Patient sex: M
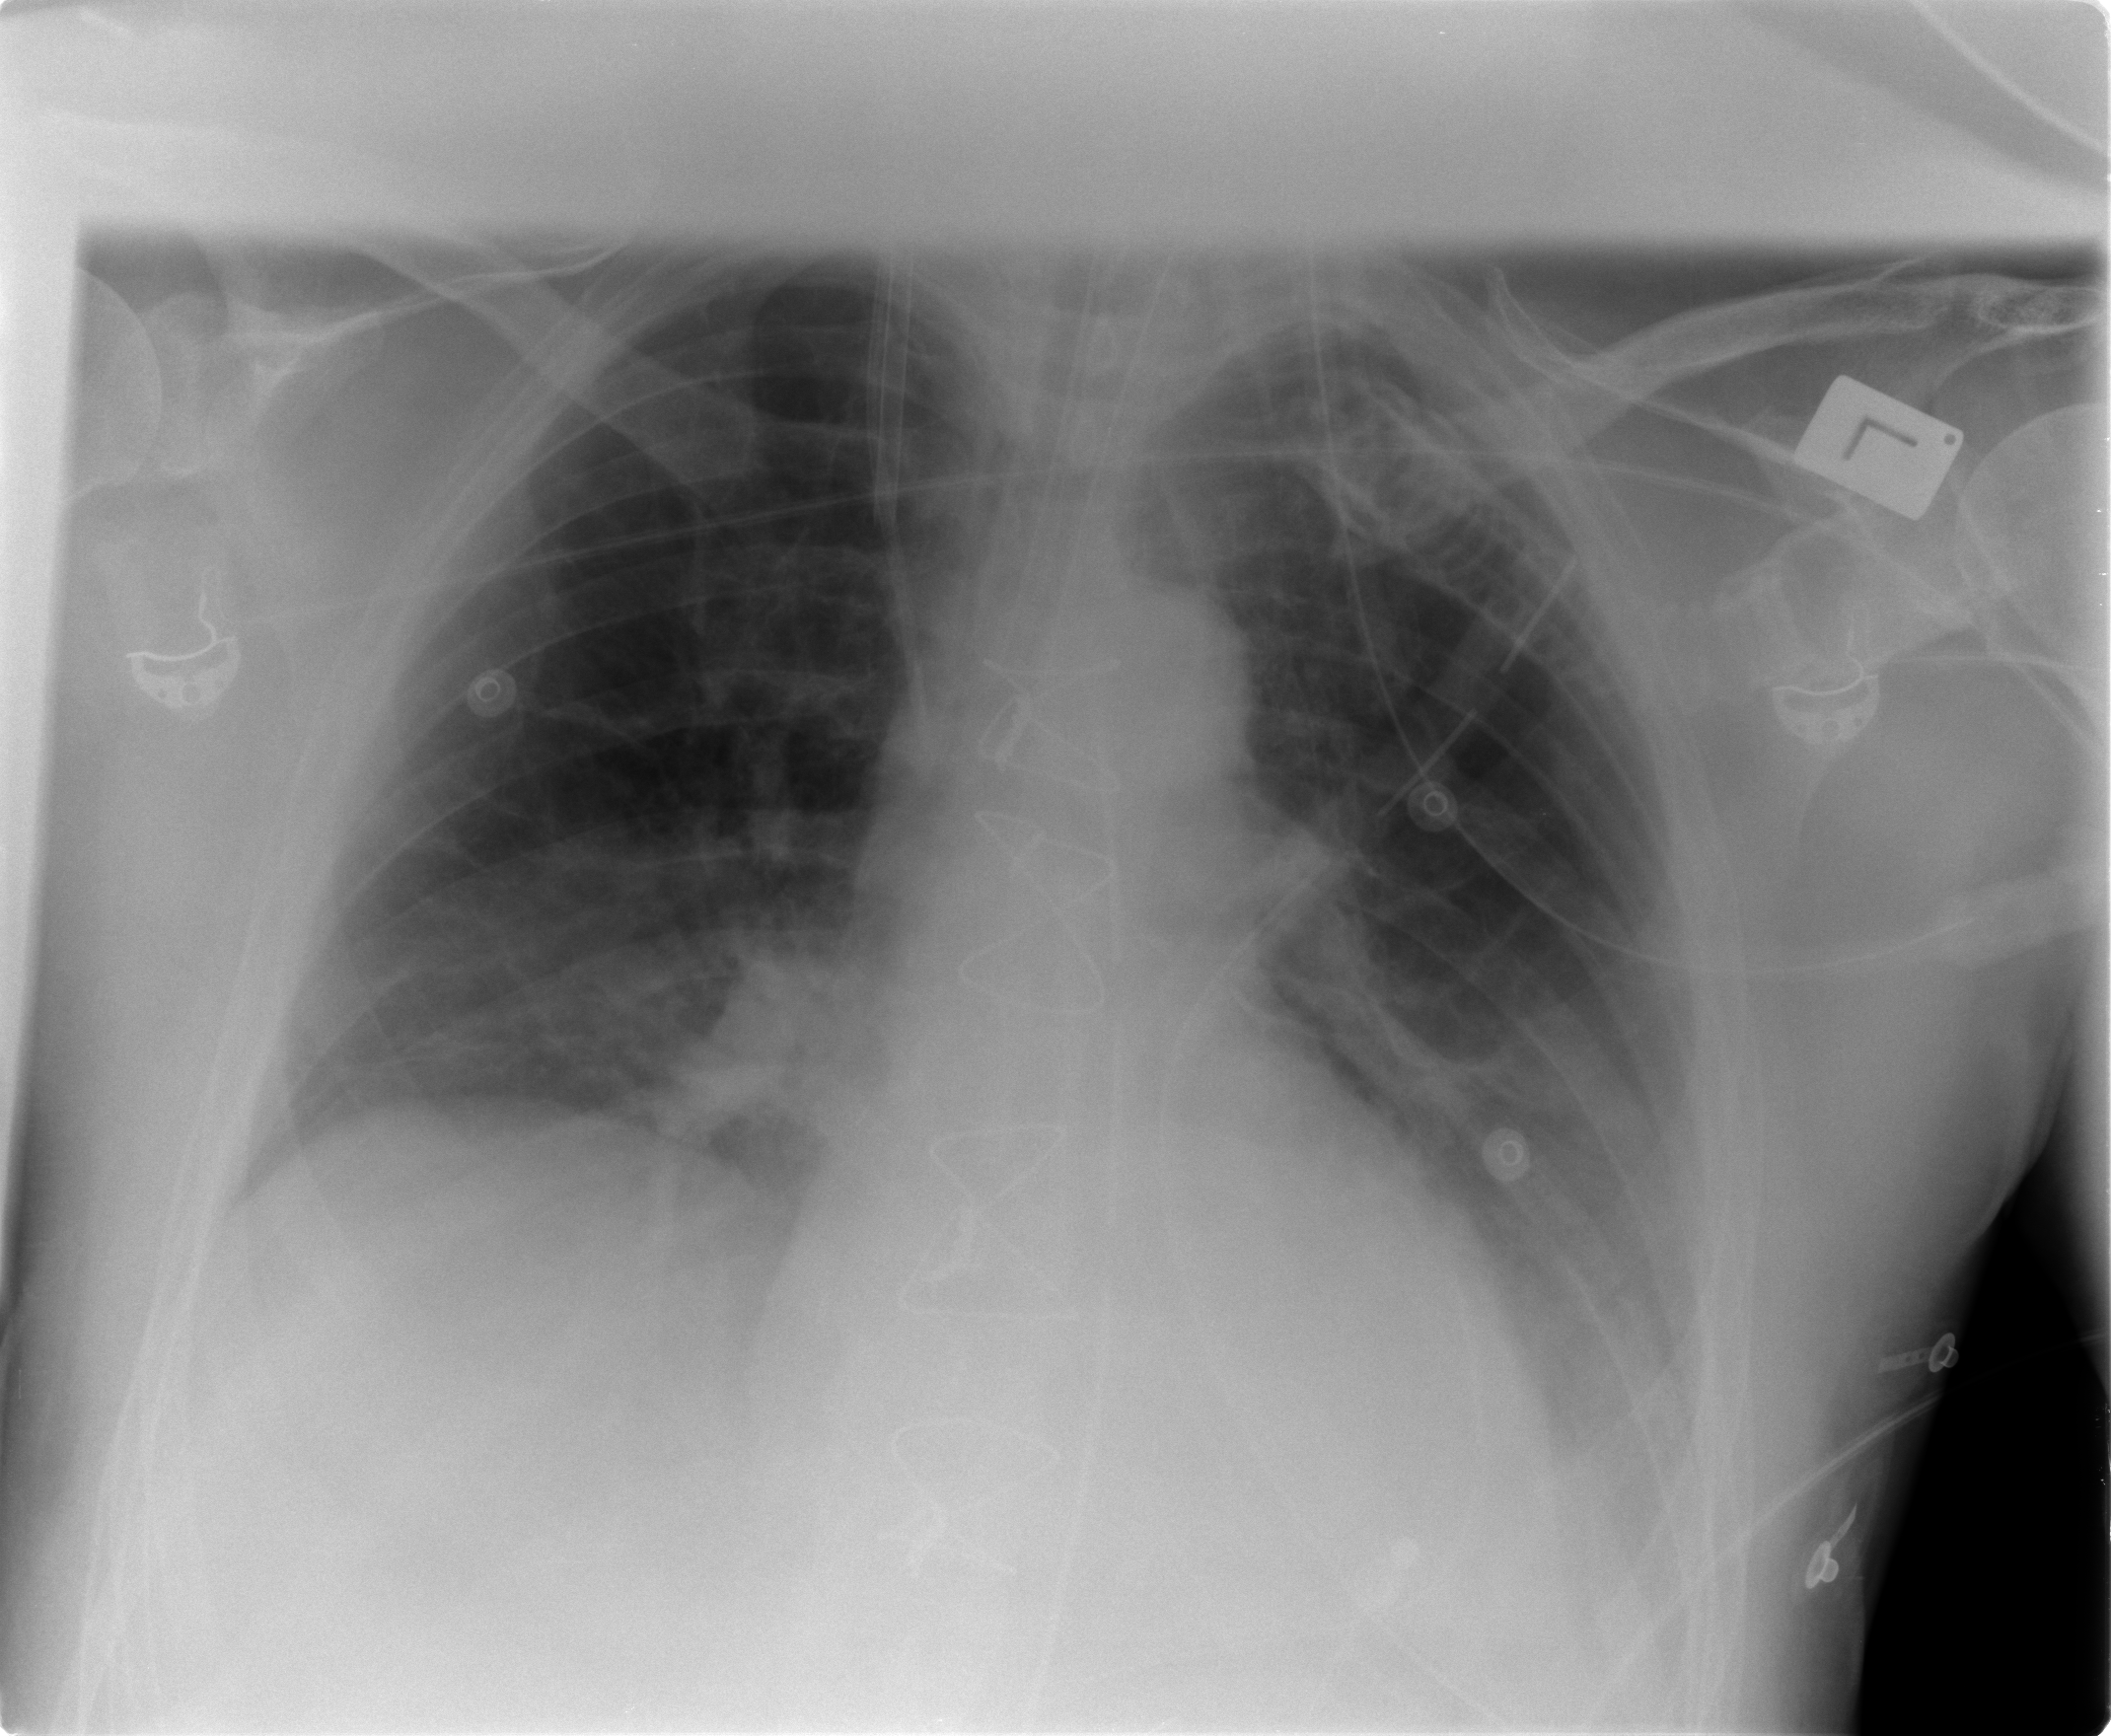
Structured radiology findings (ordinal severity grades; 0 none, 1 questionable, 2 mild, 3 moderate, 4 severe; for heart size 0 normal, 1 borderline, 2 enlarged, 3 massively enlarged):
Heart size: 1
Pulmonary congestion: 1
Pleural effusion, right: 0
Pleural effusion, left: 2
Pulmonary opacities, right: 0
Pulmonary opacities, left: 0
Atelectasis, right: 2
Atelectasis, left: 2